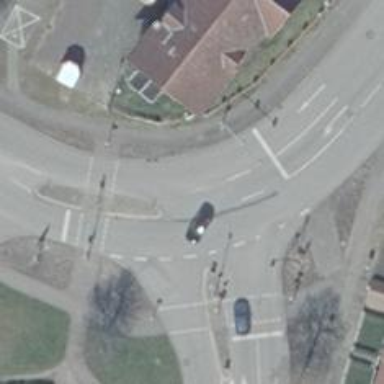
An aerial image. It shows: Road with traffic signals.